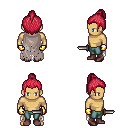
a pixel art fantasy rpg character, male body template, human, tanned skin, gray tattered cape, teal pants, ruby red short topknot hairstyle, gold gloves, maroon shoes, dagger, four views (front, back, left, right), 2x2 character sprite sheet, small pixel art, hard edges, no anti-aliasing